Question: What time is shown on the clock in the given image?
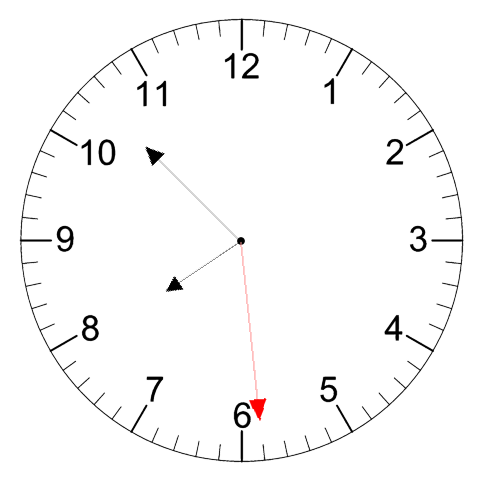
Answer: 07:52:29